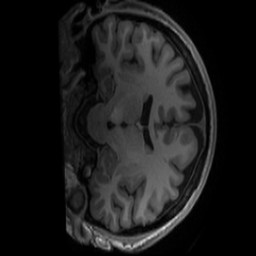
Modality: T1w
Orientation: coronal
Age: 25
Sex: female
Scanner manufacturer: ge
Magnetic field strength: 3 T
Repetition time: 0.00724 s
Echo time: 0.0027 s